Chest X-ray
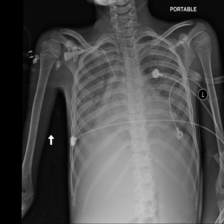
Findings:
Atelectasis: negative
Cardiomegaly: negative
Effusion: negative
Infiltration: negative
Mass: negative
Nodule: negative
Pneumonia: negative
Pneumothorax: negative
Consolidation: negative
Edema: negative
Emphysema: negative
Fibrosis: negative
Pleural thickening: negative
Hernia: negative